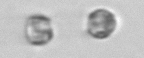
Label: Thalassiosira_sp_aff_mala